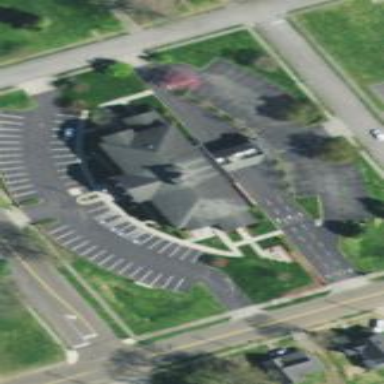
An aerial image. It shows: Bank building.